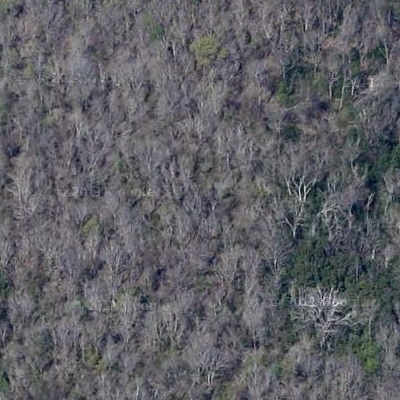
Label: eForest